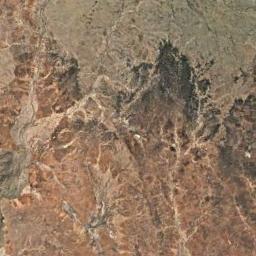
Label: desert